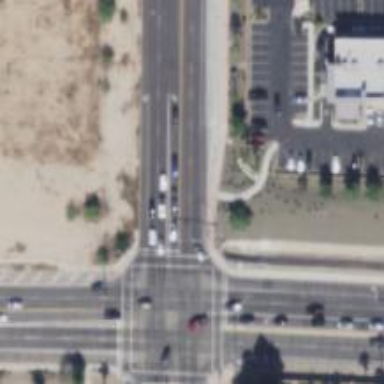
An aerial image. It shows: Solid stop line on the road.